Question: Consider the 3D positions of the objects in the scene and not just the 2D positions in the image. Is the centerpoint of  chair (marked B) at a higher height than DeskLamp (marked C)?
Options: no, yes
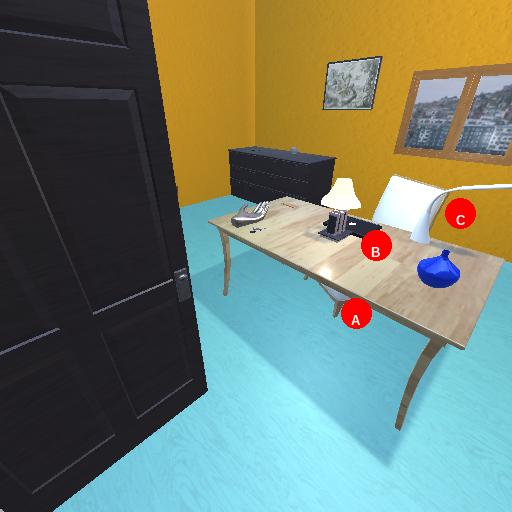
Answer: no